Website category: movie
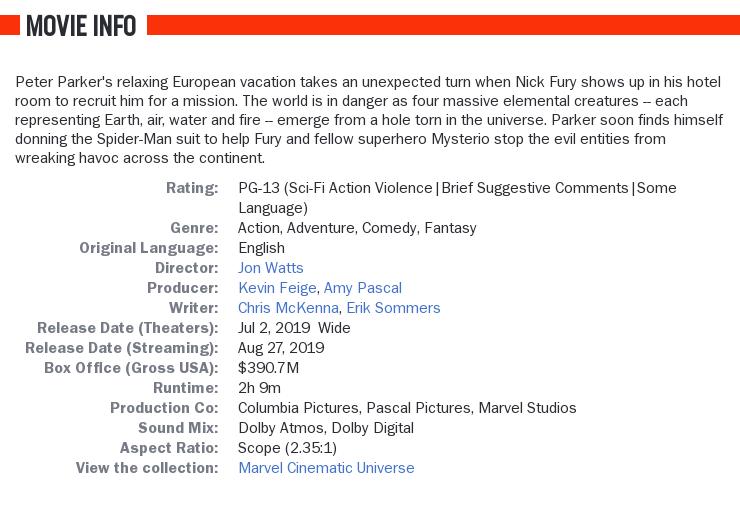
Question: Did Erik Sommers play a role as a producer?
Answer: no

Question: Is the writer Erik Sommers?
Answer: yes

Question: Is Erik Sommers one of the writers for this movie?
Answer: yes

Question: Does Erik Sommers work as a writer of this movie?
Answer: yes

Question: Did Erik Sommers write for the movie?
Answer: yes

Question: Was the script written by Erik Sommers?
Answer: yes

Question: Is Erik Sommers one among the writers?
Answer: yes

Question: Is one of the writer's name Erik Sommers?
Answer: yes

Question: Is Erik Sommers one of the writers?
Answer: yes

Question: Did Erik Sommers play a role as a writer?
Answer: yes

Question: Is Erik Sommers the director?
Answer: no

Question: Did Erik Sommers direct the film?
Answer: no

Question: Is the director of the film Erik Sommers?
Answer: no

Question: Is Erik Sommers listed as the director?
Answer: no

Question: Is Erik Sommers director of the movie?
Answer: no

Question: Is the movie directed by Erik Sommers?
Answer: no

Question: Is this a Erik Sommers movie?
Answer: no

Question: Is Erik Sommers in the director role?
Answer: no

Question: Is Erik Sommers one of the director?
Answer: no

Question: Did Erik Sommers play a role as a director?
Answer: no